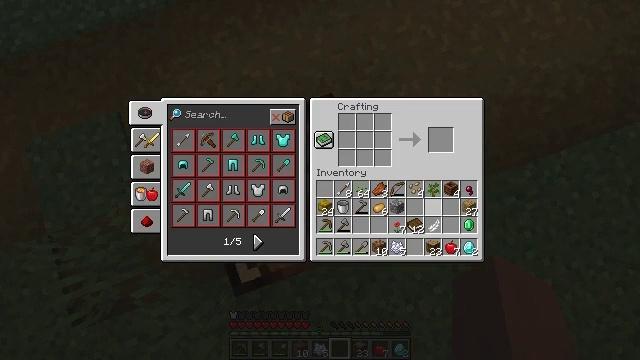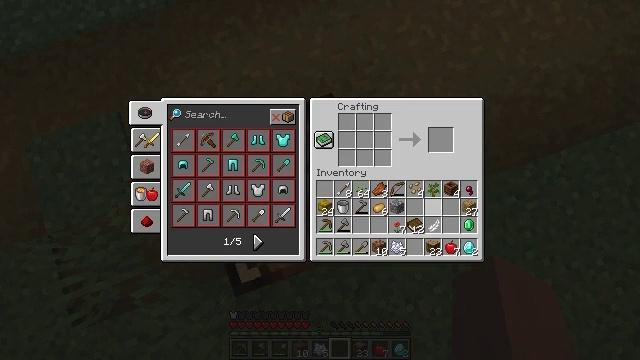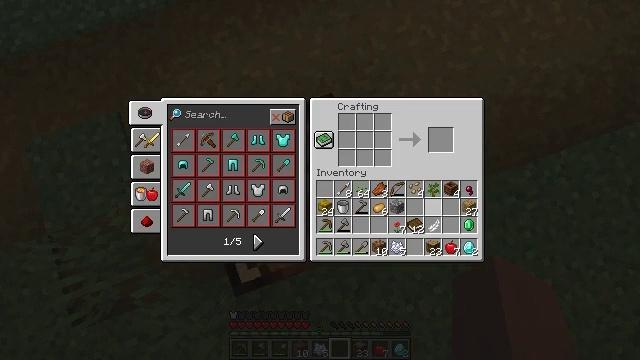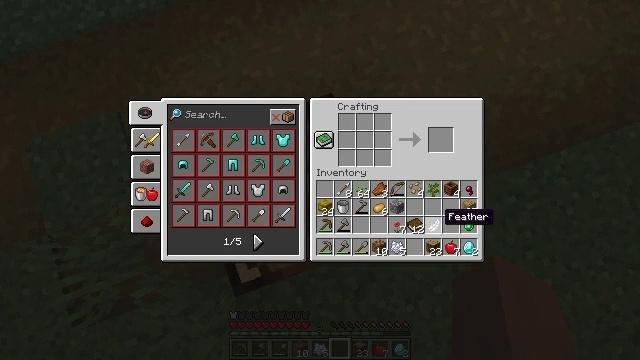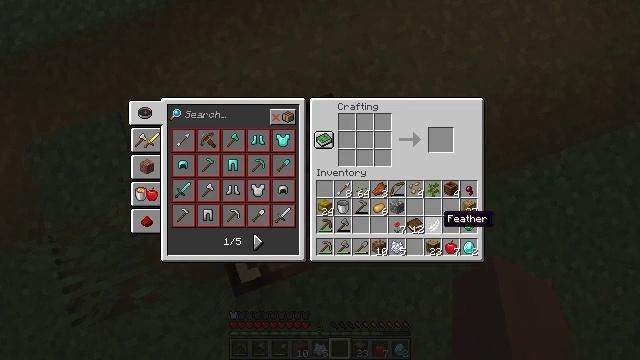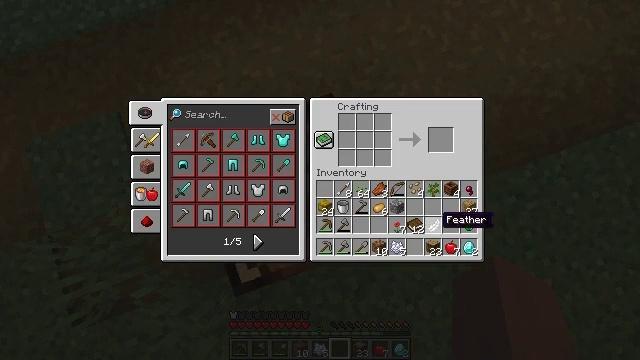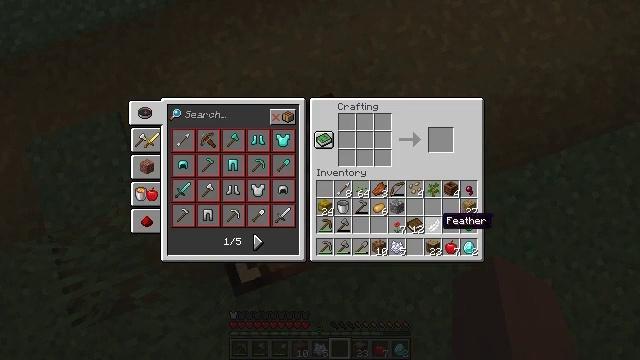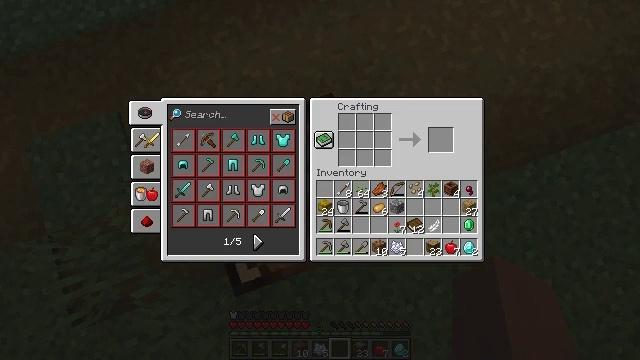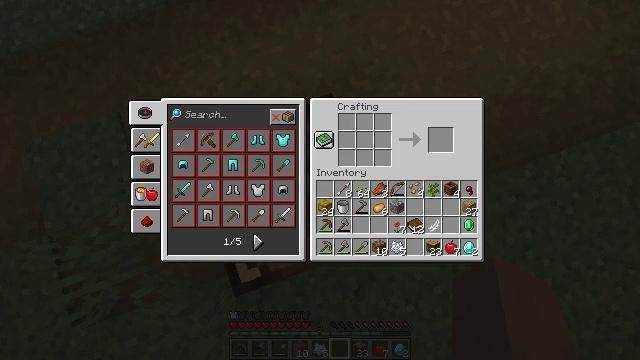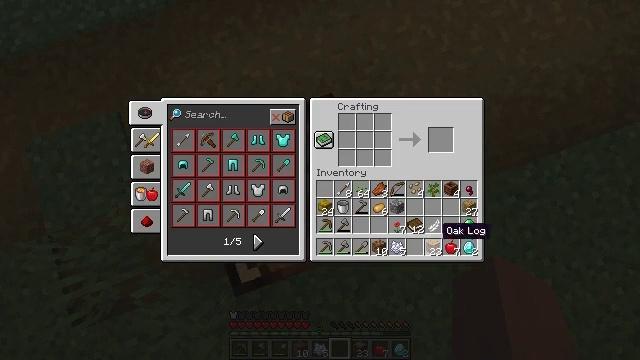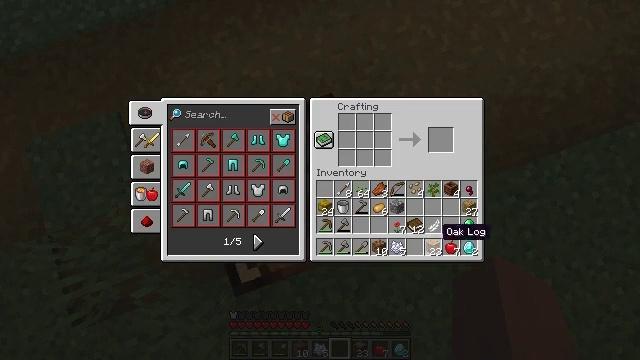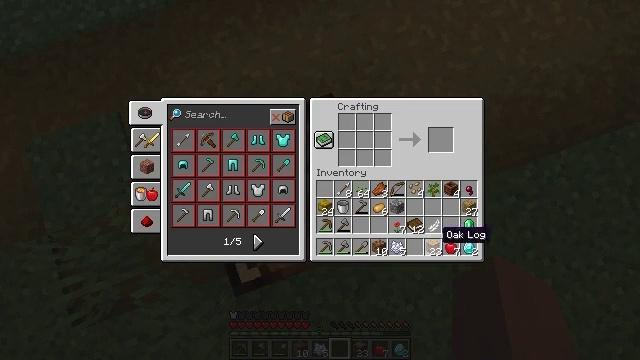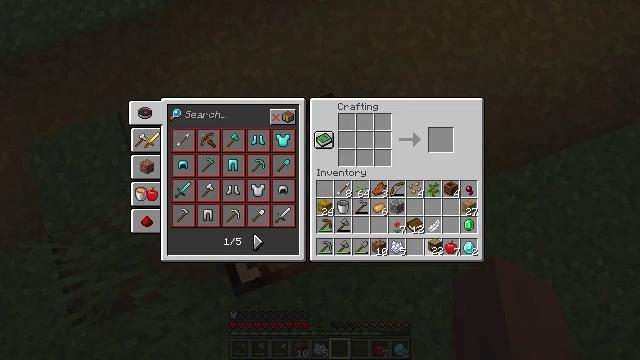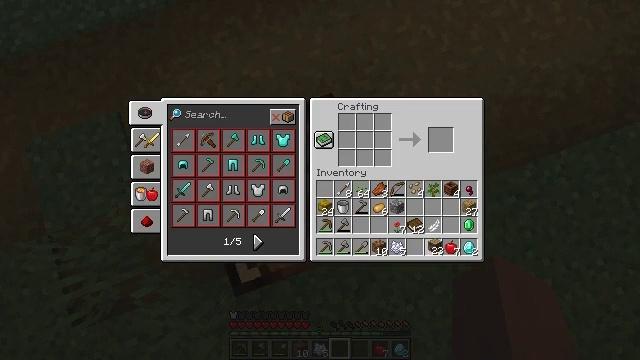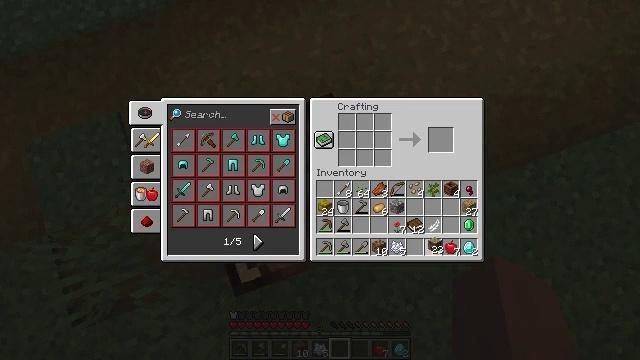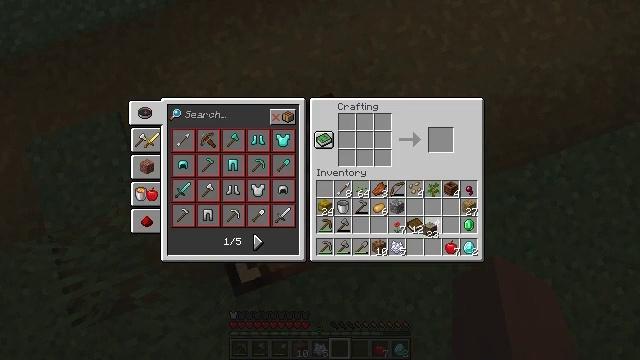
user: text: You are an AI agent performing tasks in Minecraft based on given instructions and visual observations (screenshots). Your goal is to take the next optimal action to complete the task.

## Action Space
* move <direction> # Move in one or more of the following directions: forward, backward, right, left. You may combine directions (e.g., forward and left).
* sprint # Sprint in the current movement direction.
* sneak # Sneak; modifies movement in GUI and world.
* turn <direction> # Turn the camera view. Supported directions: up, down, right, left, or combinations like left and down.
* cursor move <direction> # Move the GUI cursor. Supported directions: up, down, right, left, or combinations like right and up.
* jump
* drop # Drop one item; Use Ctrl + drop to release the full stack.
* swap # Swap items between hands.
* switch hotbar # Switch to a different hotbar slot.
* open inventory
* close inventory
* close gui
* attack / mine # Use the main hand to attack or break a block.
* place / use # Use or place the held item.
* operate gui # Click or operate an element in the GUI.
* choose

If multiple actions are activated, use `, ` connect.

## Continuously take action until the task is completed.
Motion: motion action
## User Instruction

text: Open your inventory and craft oak planks from an oak log.
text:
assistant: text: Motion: no_op
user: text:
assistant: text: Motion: cursor move down
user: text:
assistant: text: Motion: cursor move down
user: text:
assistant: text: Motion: no_op
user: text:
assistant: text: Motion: no_op
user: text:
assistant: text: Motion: no_op
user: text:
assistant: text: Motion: no_op
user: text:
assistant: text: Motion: no_op
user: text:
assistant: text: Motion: no_op
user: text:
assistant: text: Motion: no_op
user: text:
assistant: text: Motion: no_op
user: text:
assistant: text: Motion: operate gui
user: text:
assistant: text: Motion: operate gui
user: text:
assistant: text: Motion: operate gui
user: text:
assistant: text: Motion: cursor move up
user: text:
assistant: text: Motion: cursor move left and up
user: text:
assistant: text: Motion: cursor move left and up
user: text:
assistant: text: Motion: cursor move left and up
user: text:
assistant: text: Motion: no_op
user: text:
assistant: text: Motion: no_op
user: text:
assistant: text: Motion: no_op
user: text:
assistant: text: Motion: operate gui
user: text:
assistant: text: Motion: no_op
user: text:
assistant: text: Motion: no_op
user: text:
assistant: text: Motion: no_op
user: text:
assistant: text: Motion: cursor move right
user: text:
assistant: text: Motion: cursor move right
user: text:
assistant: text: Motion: sneak, cursor move right and down
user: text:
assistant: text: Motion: sneak
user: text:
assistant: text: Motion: sneak